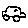
Label: car